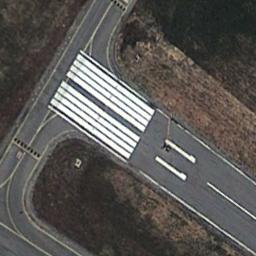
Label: runway